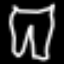
Label: pants